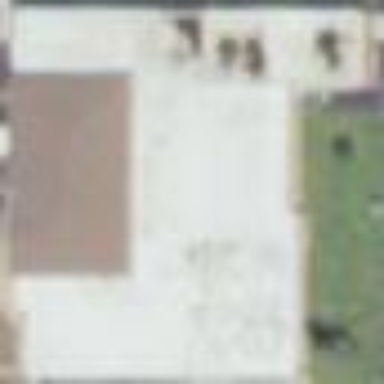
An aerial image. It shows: School building.